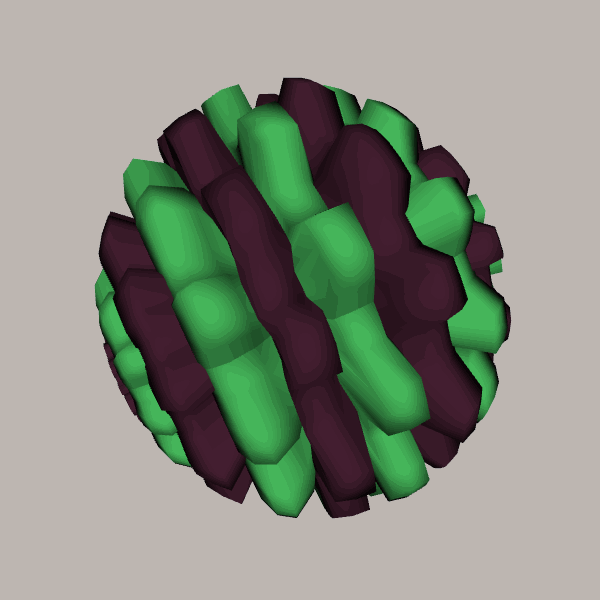
Background: light